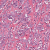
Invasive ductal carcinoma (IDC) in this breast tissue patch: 1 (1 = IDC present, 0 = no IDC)